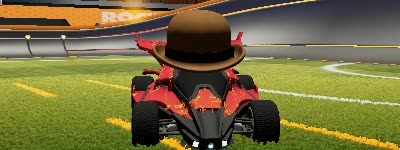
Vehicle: aftershock